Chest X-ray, AP view. Patient: 75 years old, sex M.
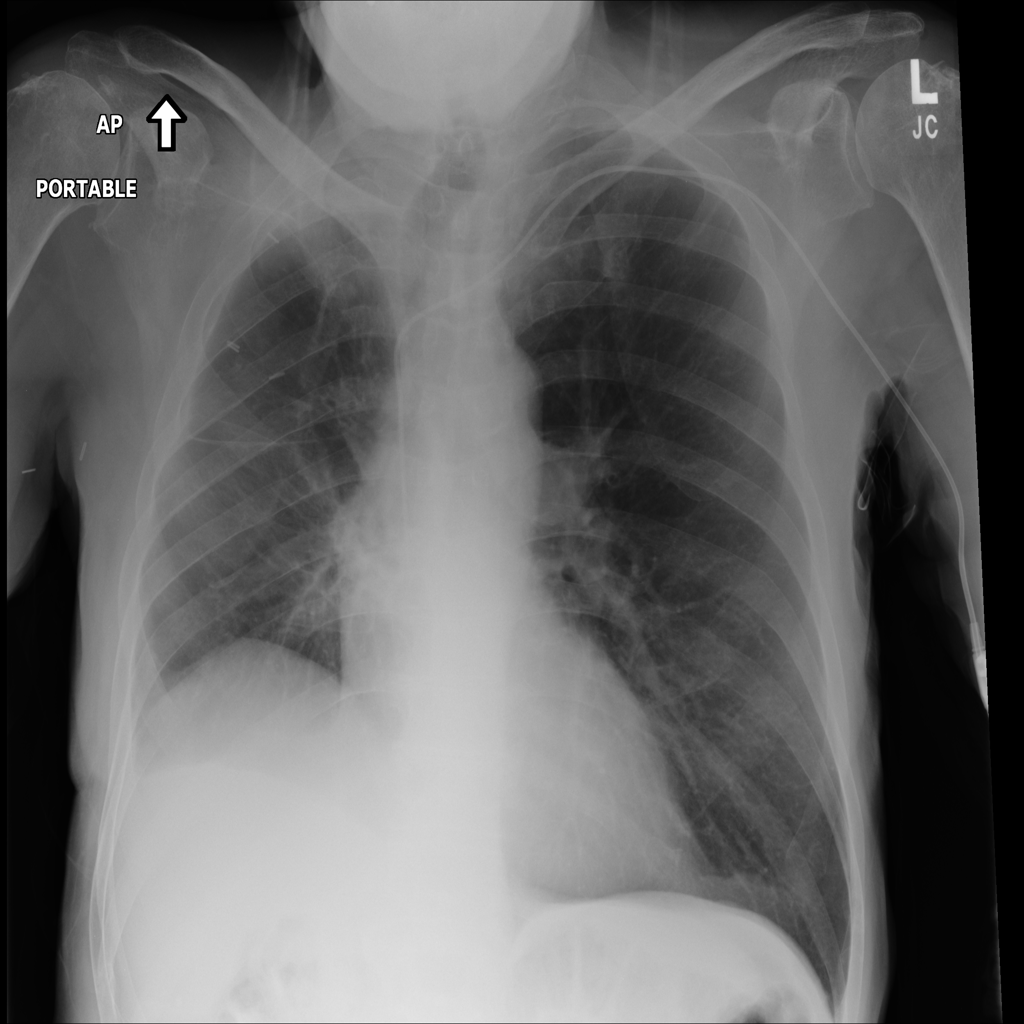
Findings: No Finding